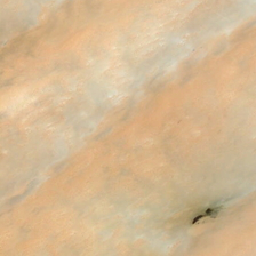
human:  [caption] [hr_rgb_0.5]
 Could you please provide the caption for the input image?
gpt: The whole desert is dusty and arid and desolate.

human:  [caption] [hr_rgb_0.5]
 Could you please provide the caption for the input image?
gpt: The desert is dusty, barren and desolate.

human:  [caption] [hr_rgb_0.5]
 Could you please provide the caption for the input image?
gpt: The whole desert is dusty, dry and desolate.

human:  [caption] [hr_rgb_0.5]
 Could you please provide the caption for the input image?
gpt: The whole desert is dusty and barren.

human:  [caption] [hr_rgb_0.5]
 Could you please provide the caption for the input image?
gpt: The whole desert is dusty and arid and desolate.